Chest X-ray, AP view. Patient: 47 years old, sex M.
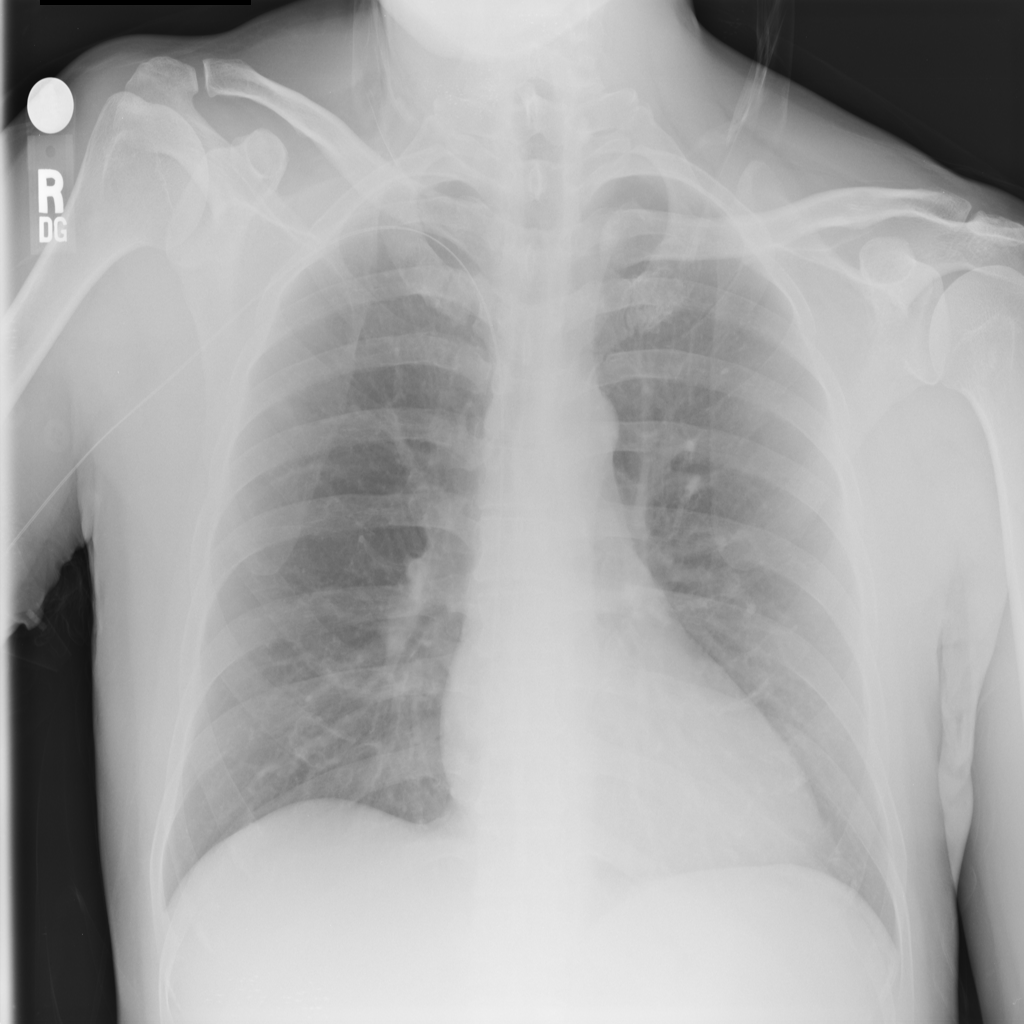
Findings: No Finding